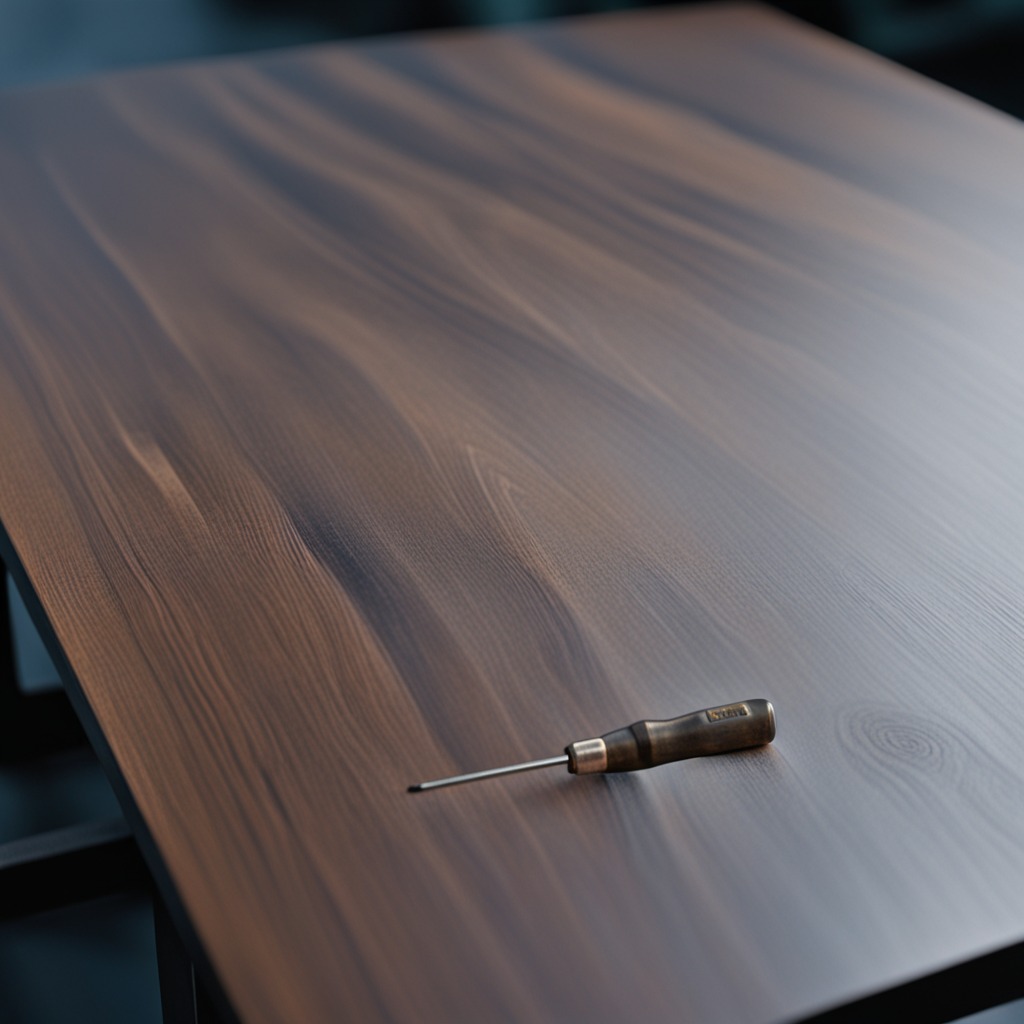
A screwdriver lying on a table in a garage at twilight.